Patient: sex M, age 26
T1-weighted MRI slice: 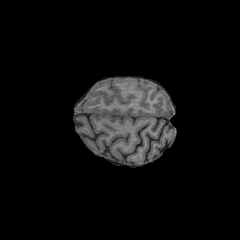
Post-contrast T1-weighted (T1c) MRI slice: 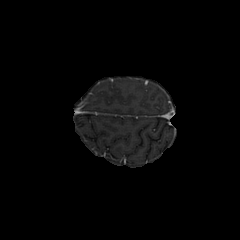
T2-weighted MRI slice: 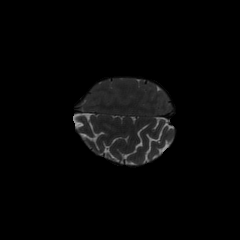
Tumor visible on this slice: no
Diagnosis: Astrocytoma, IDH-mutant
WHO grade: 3